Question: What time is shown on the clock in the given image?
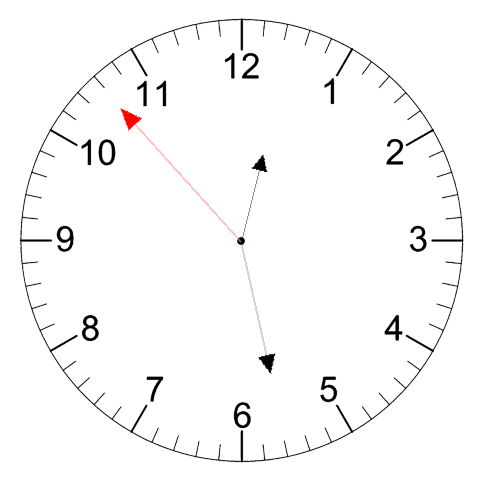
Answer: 12:27:53